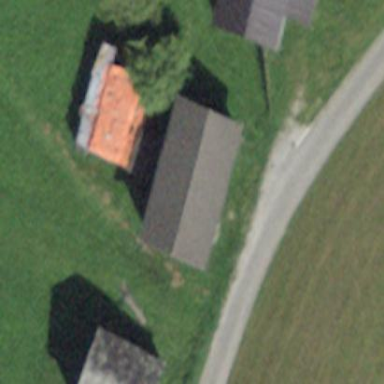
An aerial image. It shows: Stable.